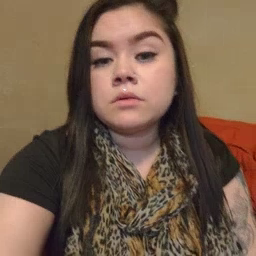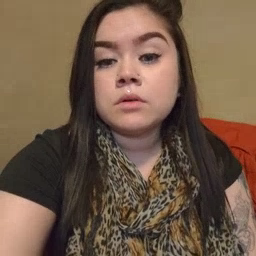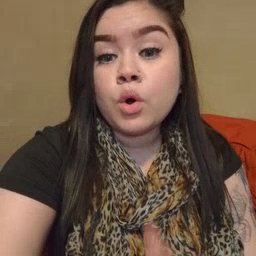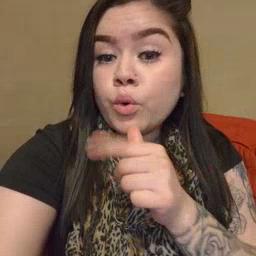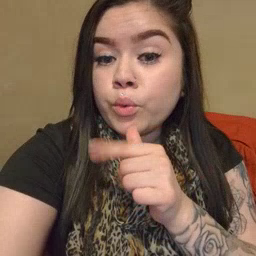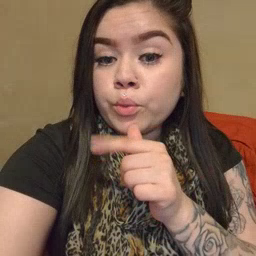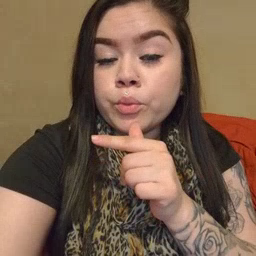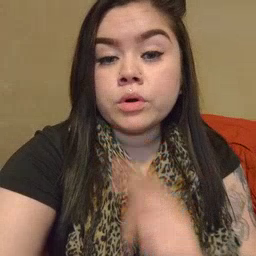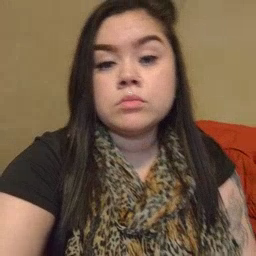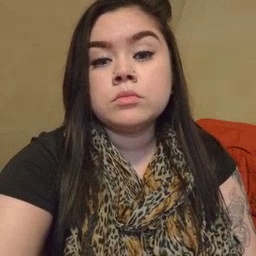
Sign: who